Question: I am very new in Java Web Application development and I have the following problem with a Servlet based webapp.
So I have an that handle request toward the URL pattern:
'''
http://localhost:7001/edi-mon/salwf.do
'''
that render a view like this implemented using a page that contains showing an accordion menu:

Each accordion section contains the information related to an object having class that is into an array retrieved from the servlet (using a web service) ad putted into section
Before render this view (the table containing some informations) my servlet infact contact a web service obtaining an object that contains the web service response.
This object contains inside it 2 objects that are:
1. An array of SalDettaglio object that I use to render my accordion menu (each object for each accordion section).
2. An Esito object that contains the status of the web service response (it could be OK if the webservice call is succesfull or KO if the webservice call failed).
So actually my contains a method like this:
'''
public void service(HttpServletRequest req, HttpServletResponse res) throws ServletException, IOException {
LoggerMDC.setup(req, res);
Logger logger = (Logger) Logger.getStdLogger(Monitoraggio.class); // do not declare 'logger' as static field in order to work with MDC
String service = req.getParameter("serv");
String matricola = req.getParameter("matricola");
char serviceId = Utility.getServizio(req.getParameter("serv"));
// Retrieve the web service output:
Out reportSal = getSalReport(matricola,"","");
// The collection that have to be shown in a table inside the JSP view:
SalDettaglio[] salDettaglio = reportSal.getSal();
HttpSession session = req.getSession(false);
session.setAttribute("salDettaglio", salDettaglio);
gotoPage(ConfigurationFactory.getPropertiesPages().getProperty("pagina_salwf"), req, res);
}
'''
So as you can see in the previous code first I retrieve the webservice response (the object), then from it I retrieve the inner array and so I put this array into the session so I can use it in my JSP page to render the accordion, in this way:
'''
<div id="accordion">
<%
for (SalDettaglio salDettaglio : (SalDettaglio[]) request.getSession(false).getAttribute("salDettaglio")) {
%>
<h2>
ACCORDION HEADER
</h2>
<div>
ACCORDION CONTENT
</div>
</div>
'''
So in this way I show the accordion menu containing the information related to the objet into the array but, in this way, I am not considering the webservice status that is into the previous object.
For example if the value is and not I will have an empty array and I have not to show the accordion menu but I want to show an error message using AJAX (for example a popup or something like this)
How to handle this situation?
I am not very expert about these topics and I don't know if my idea could be a smart solution.
I am thinking that I can do the following thing:
1. Inside the service() method of my servlet I put the entire Out object (the webservice response that contains inside it the SalDettaglio[] array and the Esito object that represents the webservice status) and not only the SalDettaglio[] array.
2. Then in my view if the Out.Esito value is OK I show the accordion menu acceding to the Out.SalDettaglio[] object. While if the Out.Esito value is KO I don't show the accordion but an error message into my page.
Could be a smart solution or am I missing something?
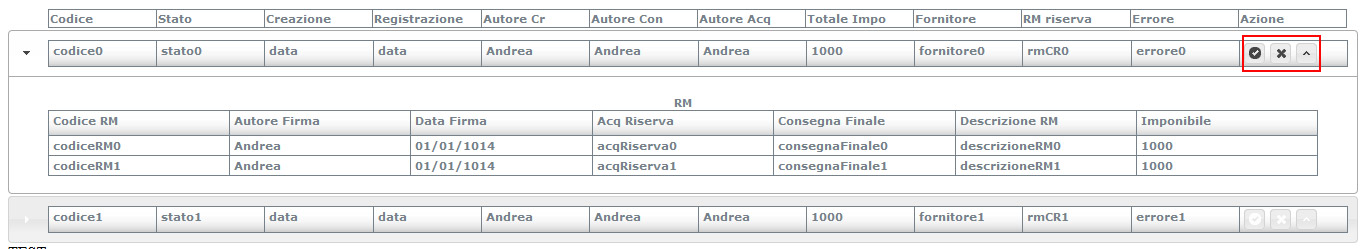
Answer: If you want to show an error message in jsp page that was send from a servlet and to display it in jsp page the code must be similar to this one:
'''
<% if(!request.getAttribute("errorMessage").isEmpty()){
out.println(requet.getAttribute("errorMessage"));
} %>
'''
the errorMessage attribute must be defined in the servlet that send the request to the jsp page, or if you are using jquery you can send it from a PrintWriter in the servlet and write the script that will be displayed in the jsp file. I hope my answer can help you